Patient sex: F
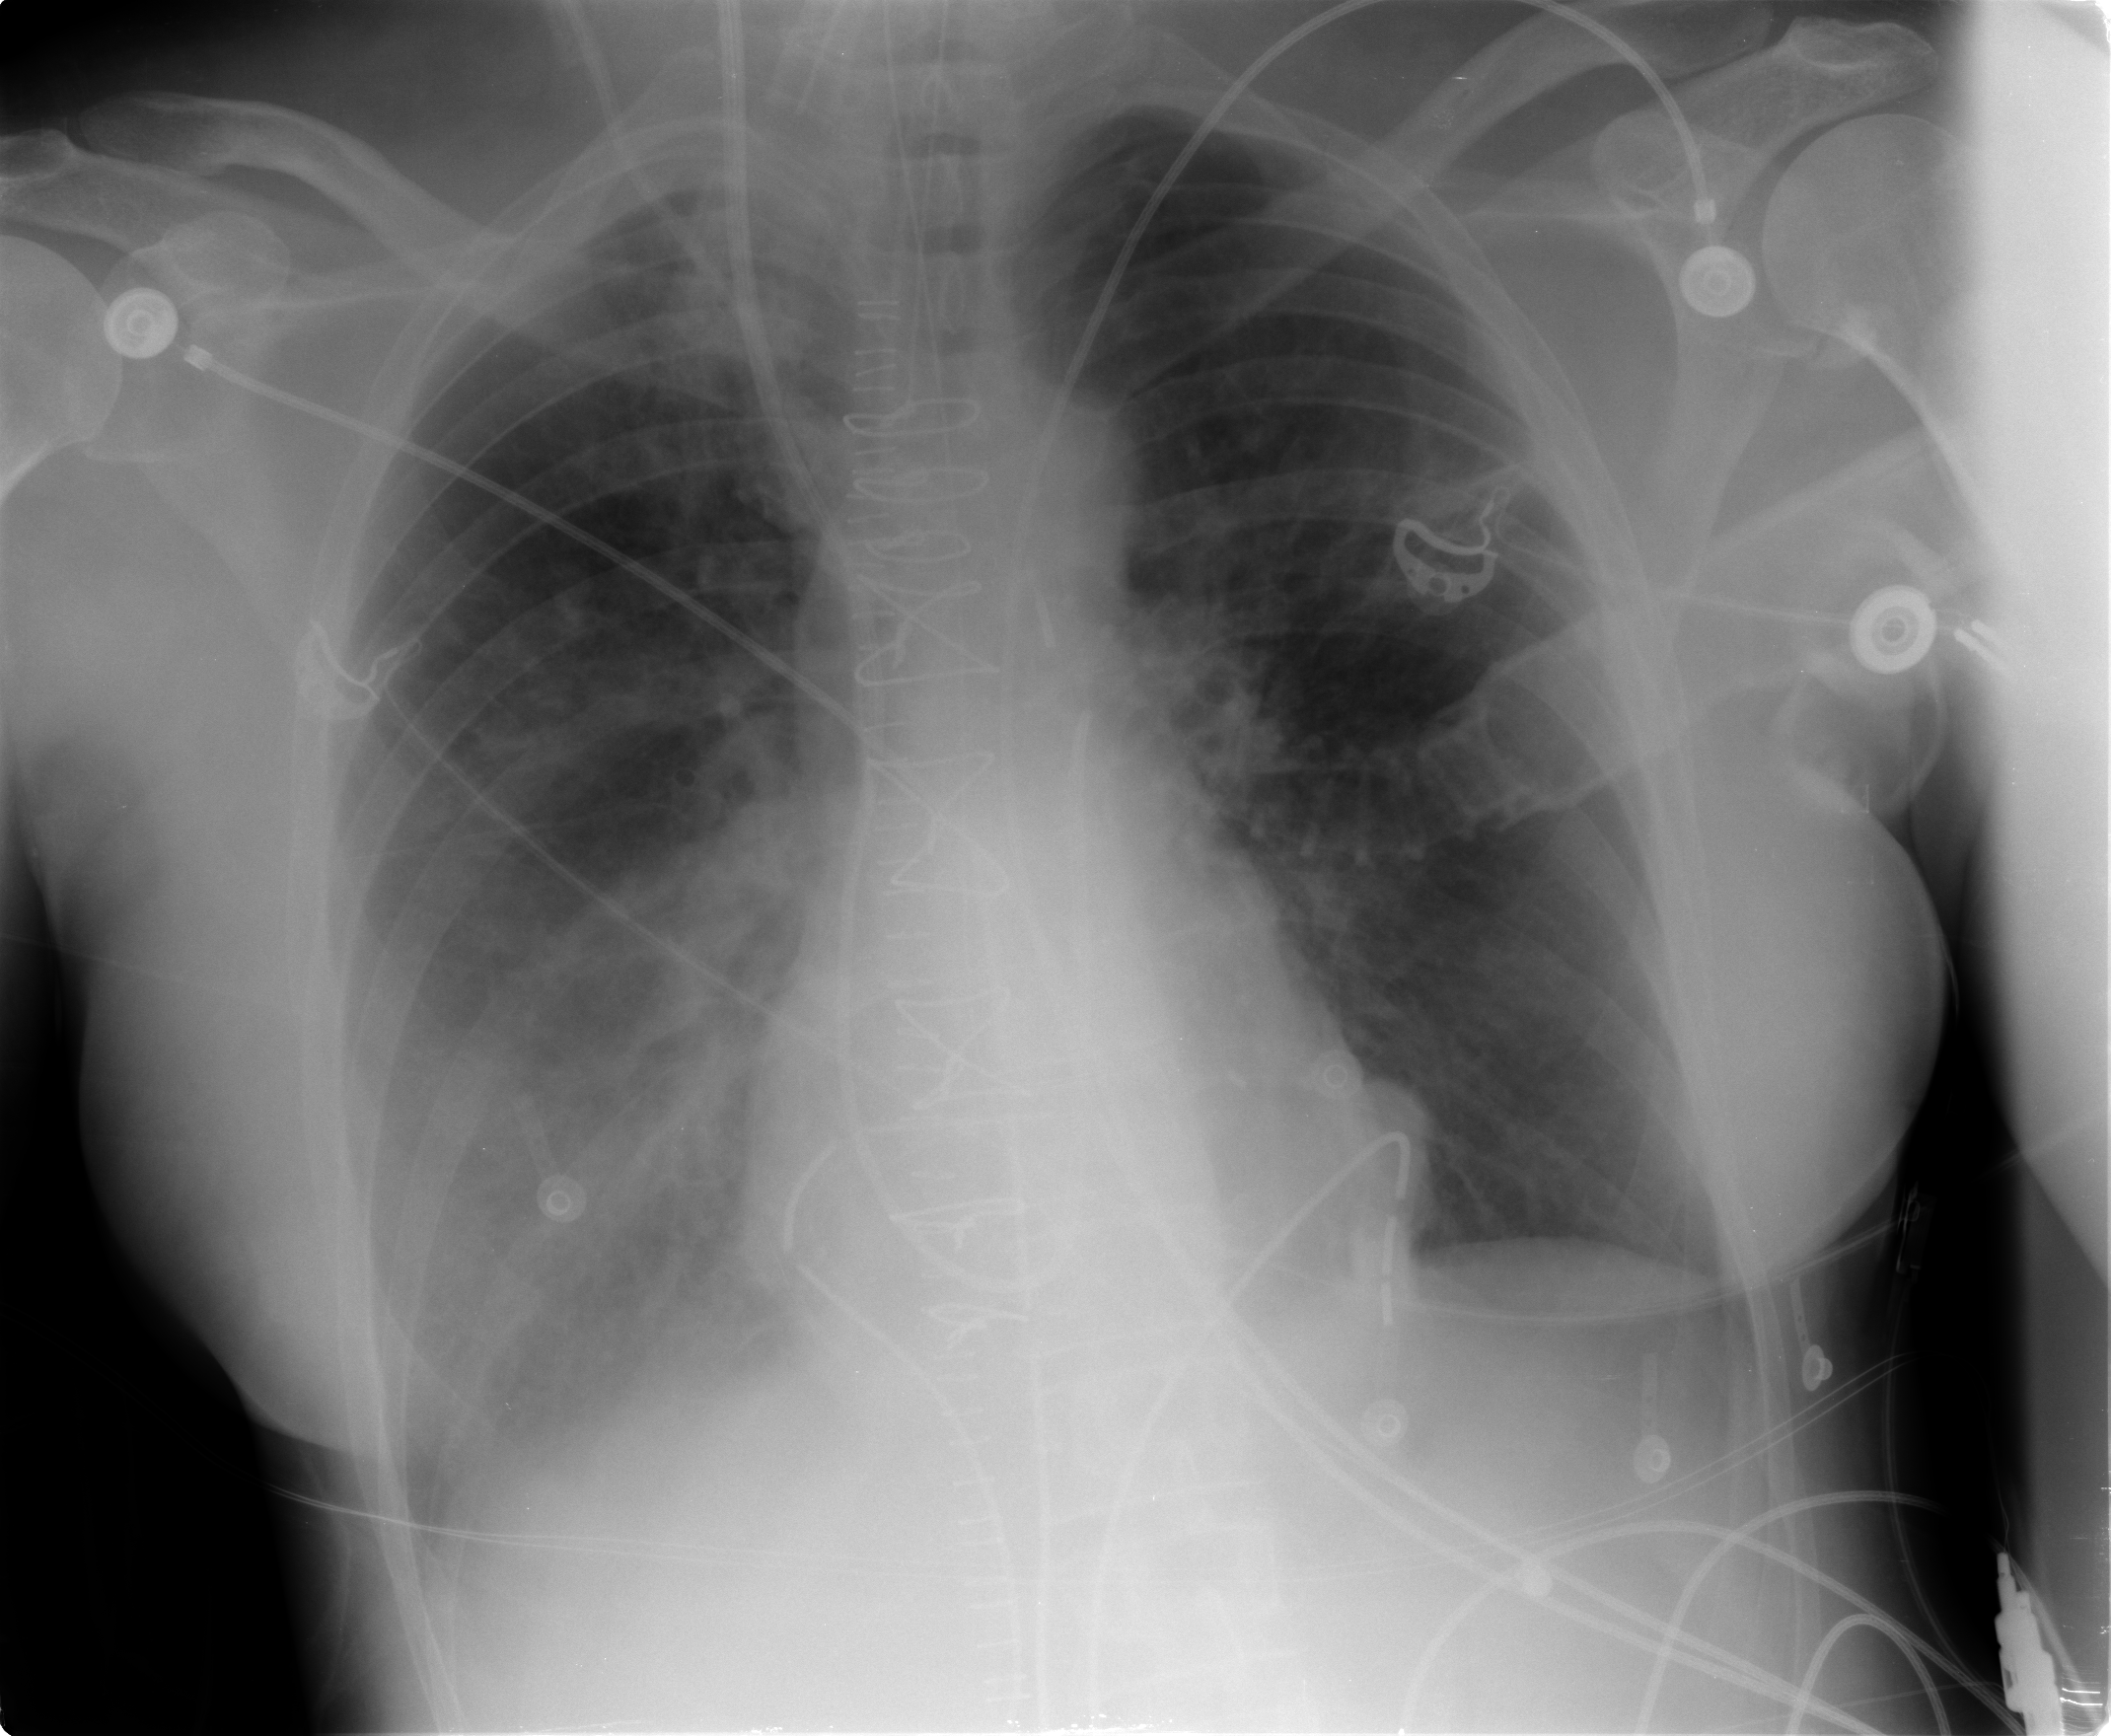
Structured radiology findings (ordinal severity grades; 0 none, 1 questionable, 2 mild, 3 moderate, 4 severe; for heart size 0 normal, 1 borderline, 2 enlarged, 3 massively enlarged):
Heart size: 0
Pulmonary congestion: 2
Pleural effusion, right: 3
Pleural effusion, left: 0
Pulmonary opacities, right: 2
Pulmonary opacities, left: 1
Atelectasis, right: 2
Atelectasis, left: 1